Group 1:
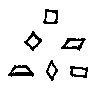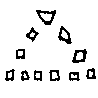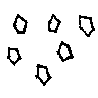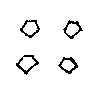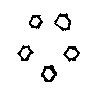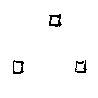
Group 2:
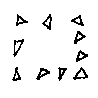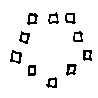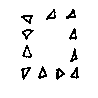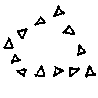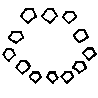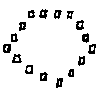
Rule separating the two groups: Sides of parts are one more than sides of whole vs. sides of parts are one less than sides of whole.
Concepts: cluster, number, subtraction
Author: Harry E. Foundalis